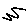
Label: zigzag